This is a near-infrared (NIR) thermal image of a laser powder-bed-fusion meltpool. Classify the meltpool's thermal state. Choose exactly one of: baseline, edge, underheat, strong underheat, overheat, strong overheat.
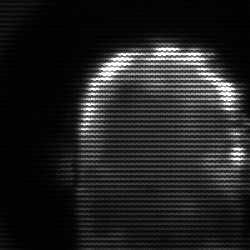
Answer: baseline